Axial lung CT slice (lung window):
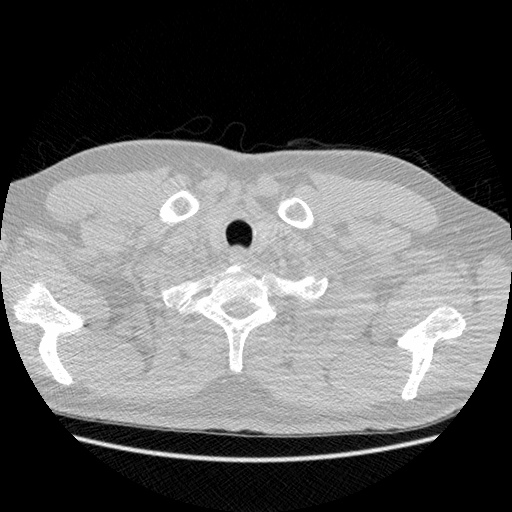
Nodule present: no